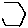
Label: hexagon